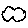
Label: cloud